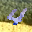
Label: 4